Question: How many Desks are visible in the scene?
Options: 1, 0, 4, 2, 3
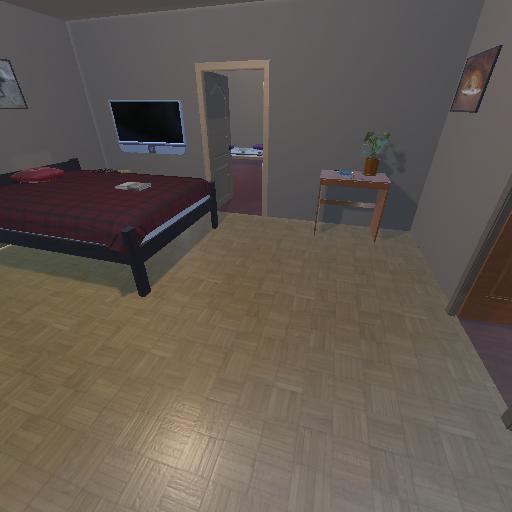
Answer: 1